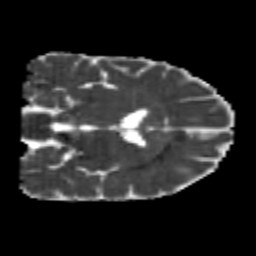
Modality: MD
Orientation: coronal
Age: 26
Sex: male
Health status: healthy
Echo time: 0.074 s